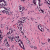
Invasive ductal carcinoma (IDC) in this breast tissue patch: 1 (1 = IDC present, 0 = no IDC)